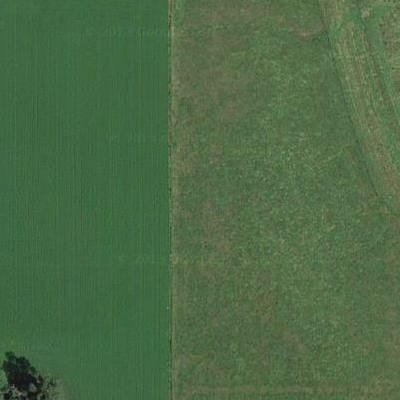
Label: Field